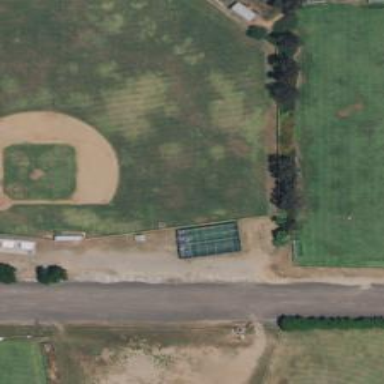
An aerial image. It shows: Baseball pitch for leisure land.